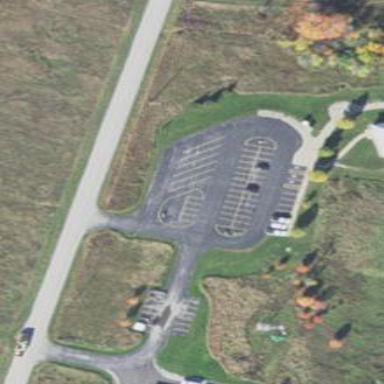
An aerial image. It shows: Parking area.